Question: How can I append a string to the end of an existing table value? Let's say I have the table below:

And let's say that Maria Anders not only lived in Berlin but also Tokyo. How would I append the string " Tokyo" onto the City column where ContactName = Maria Anders?
P.S. I want to be able to append on to a null value as well. Thus ending up with just the one city.
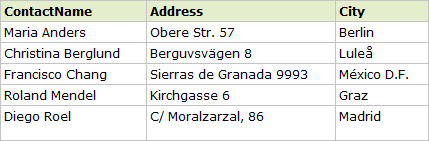
Answer: Use a combination of <URL>:
'''
UPDATE 'table'
SET 'City' = IFNULL(CONCAT('City', " Tokyo"), "Tokyo")
WHERE 'ContactName' = "Maria Anders";
'''
---
appending seems wrong. If you want multiple City values (a many-to-many relationship), you should have a separate table for cities and a separate table for person-city relationships. Read about <URL>.